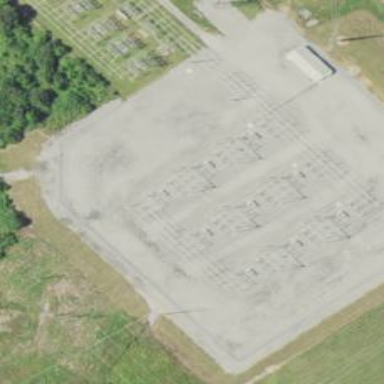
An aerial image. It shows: Switch used for power control.